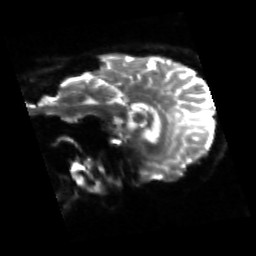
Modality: sbref
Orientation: sagittal
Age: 47
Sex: female
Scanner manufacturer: siemens
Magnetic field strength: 3 T
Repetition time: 4.71 s
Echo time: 0.0906 s